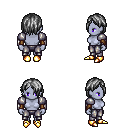
a pixel art fantasy rpg character, female body template, dark elf, purple skin, steel arm armor, metal pants, gray bangs hairstyle, cloth bracers, gold boots, four views (front, back, left, right), 2x2 character sprite sheet, small pixel art, hard edges, no anti-aliasing